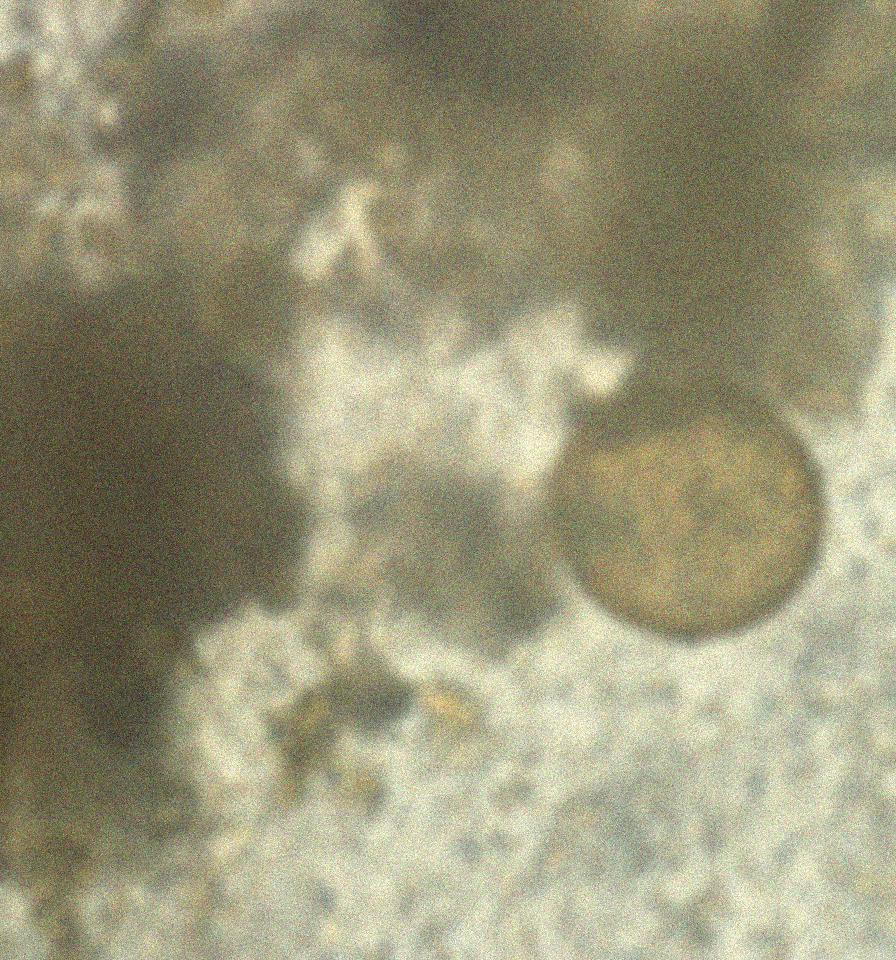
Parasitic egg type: Hymenolepis diminuta